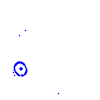
Particle: proton